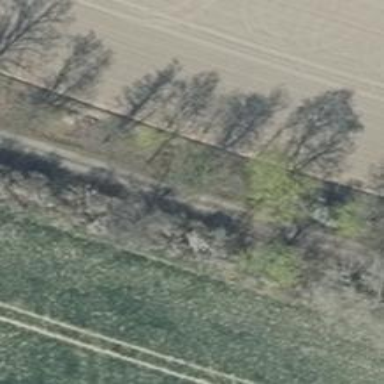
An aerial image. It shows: Row of deciduous broadleaved trees.